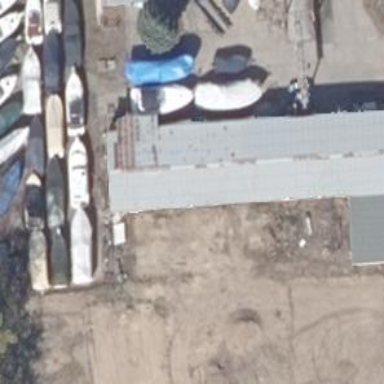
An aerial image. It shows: Shop specializing in boats.